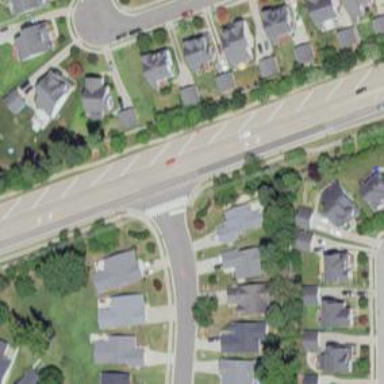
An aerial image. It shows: Marked crossing on footway.